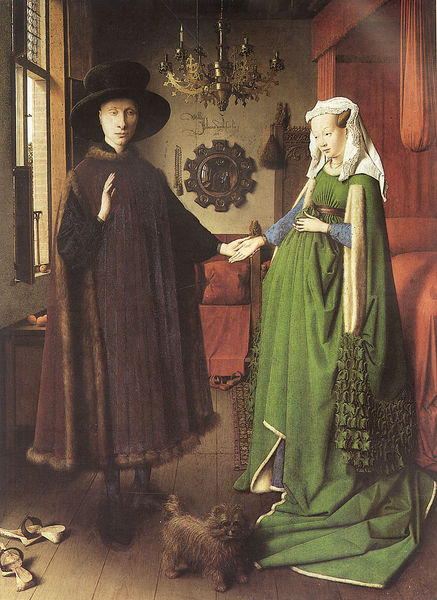
Titel: Hochzeit der Arnolfini
Künstler: Jan van Eyck
Institution: London, National Gallery
Schlagwörter: gemälde, mann, grün, braun, fenster, frau, hut, kleid, licht, zimmer, hund, rot, mütze, wand, porträt, spiegel, gewand, paar, schuhe, bett, schlafzimmer, kronleuchter, leuchter, schuh, hochzeit, jan van eyck, van eyck, arnolfini, 1446, jan van eyk, arnulfini